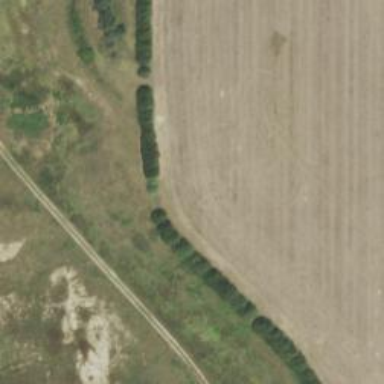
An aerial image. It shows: Row of trees in natural setting.